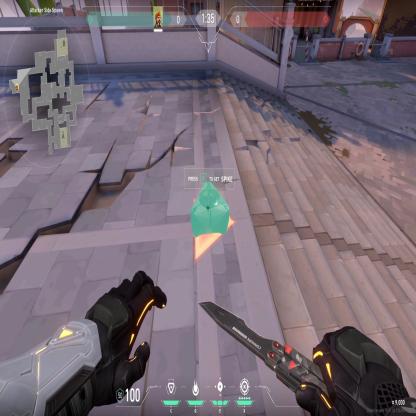
Label: dropped spike